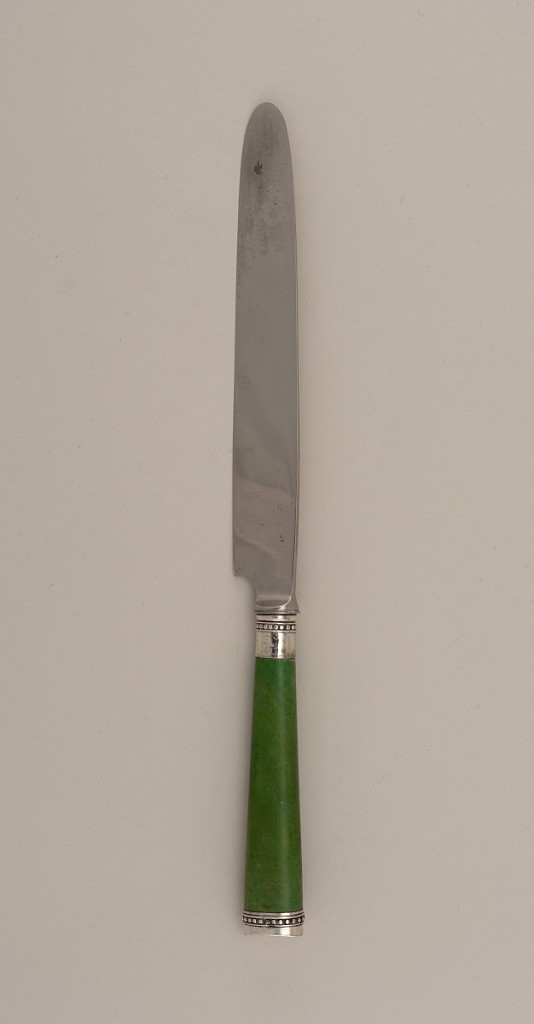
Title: Dinner Knife with Green-Stained Ivory Handle
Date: late 18th century
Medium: green-stained ivory, steel, silver
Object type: knife
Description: Part of a set of knives and forks (1959-56-1-a/f). Knife (a): tapering, green-stained ivory handle with beaded silver cap terminal and ferrule and steel blade.